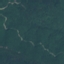
Land use / land cover: Forest